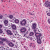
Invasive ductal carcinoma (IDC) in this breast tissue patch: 0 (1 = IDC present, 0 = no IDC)